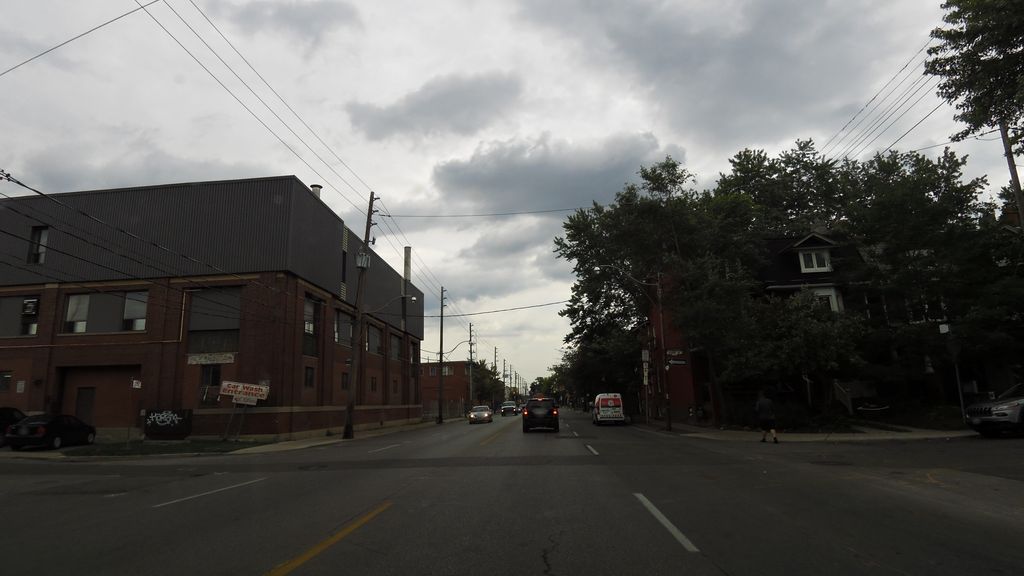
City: toronto